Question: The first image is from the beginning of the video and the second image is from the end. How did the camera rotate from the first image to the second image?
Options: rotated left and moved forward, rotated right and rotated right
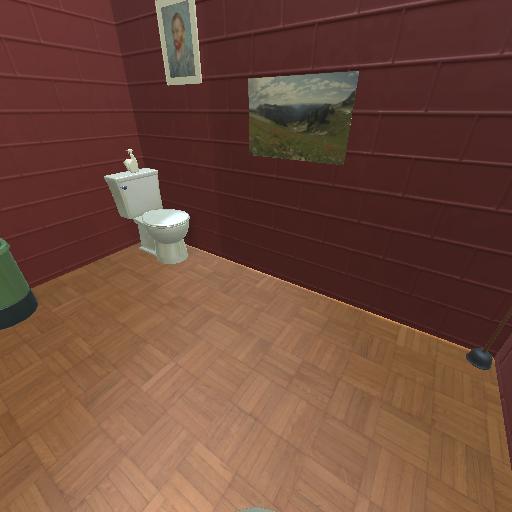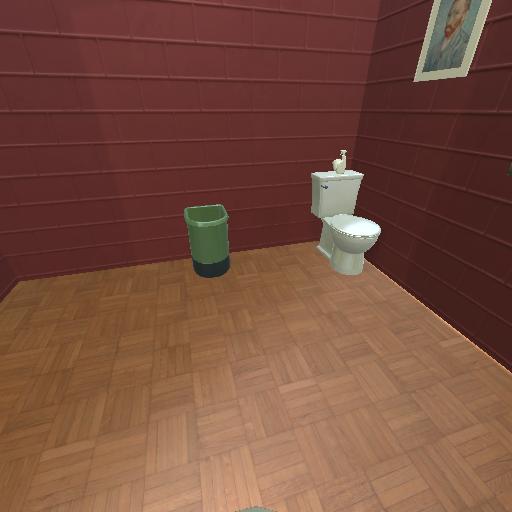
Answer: rotated left and moved forward